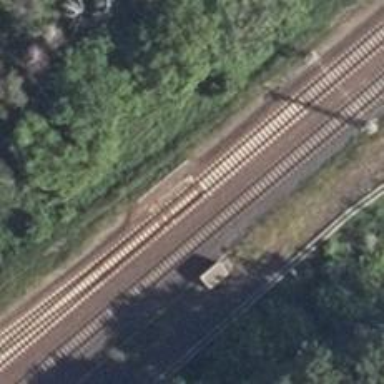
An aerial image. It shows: Railway switch with the turnout pointing to the right.